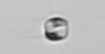
Label: Thalassiosira